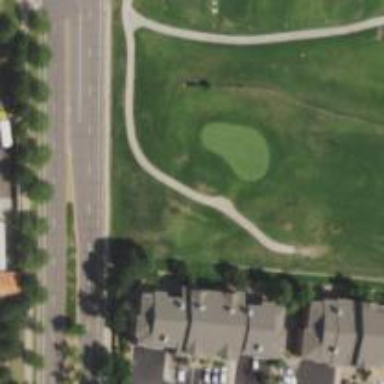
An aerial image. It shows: Golf hole.